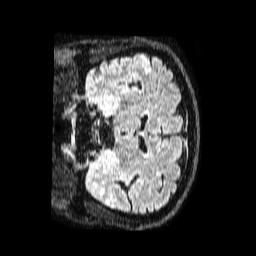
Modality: FLAIR
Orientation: coronal
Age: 59
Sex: male
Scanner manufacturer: philips
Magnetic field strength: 1.5 T
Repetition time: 4.8 s
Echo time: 0.3 s